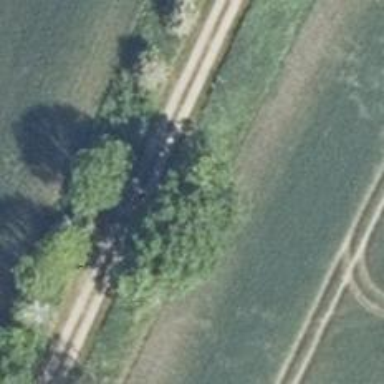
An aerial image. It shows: Row of trees in natural setting.